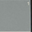
Piece: xx